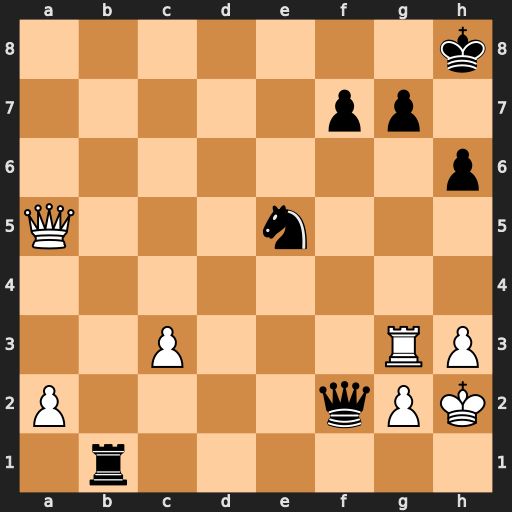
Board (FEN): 7k/5pp1/7p/Q3n3/8/2P3RP/P4qPK/1r6
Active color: w
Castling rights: -
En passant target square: -
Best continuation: Qa8+ Kh7 Qe4+ g6 Qxb1